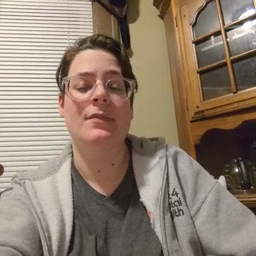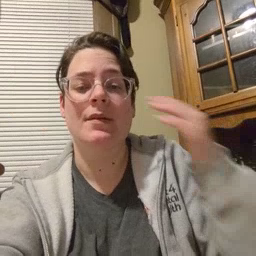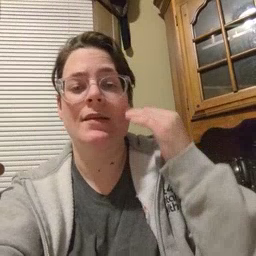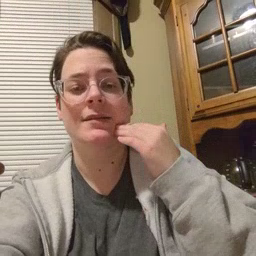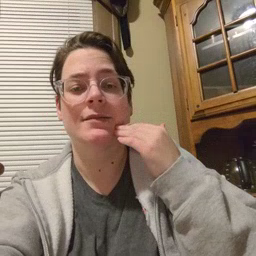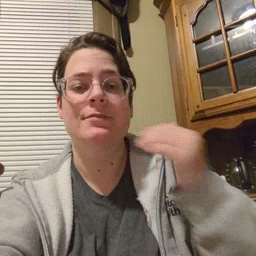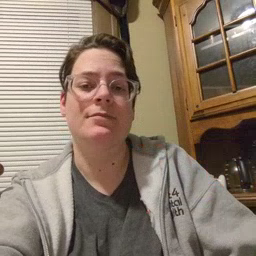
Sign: head